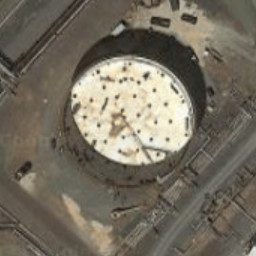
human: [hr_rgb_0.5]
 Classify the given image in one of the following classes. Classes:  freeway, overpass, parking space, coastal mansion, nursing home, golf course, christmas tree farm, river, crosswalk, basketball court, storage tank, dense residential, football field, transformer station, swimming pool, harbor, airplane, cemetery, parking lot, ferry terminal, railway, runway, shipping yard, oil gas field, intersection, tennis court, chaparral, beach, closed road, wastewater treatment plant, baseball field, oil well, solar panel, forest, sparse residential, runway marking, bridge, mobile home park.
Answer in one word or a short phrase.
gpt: storage tank